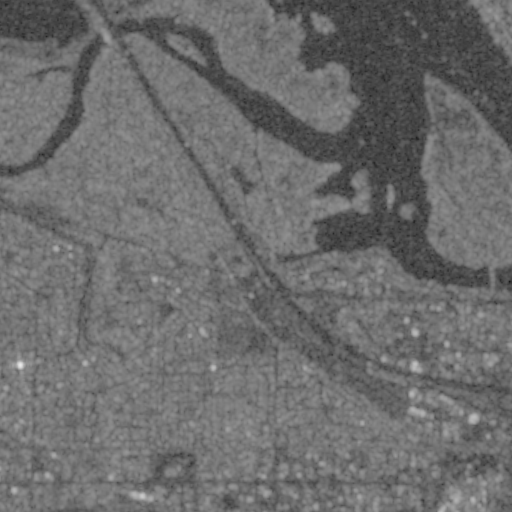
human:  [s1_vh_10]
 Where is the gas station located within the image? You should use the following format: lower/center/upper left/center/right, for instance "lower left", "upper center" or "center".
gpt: The gas station is located in the lower of the image.
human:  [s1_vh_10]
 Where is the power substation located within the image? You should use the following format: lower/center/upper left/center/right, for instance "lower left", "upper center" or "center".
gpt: The power substation is located in the lower right of the image.
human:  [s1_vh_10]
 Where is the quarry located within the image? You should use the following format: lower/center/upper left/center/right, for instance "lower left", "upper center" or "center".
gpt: The quarry is located in the upper left of the image.
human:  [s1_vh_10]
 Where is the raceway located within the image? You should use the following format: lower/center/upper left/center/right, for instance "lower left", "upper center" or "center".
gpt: The raceway is located in the lower right of the image.
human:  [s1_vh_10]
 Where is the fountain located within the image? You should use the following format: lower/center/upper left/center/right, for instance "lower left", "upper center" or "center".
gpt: The fountain is located in the lower left of the image.
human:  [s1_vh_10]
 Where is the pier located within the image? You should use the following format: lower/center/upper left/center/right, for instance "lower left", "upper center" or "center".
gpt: The pier is located in the center right of the image.
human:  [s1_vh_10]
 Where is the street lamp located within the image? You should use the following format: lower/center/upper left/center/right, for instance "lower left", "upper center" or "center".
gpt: The street lamp is located in the lower center of the image.
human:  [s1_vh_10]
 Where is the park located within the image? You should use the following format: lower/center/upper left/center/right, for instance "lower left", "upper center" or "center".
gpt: There is no park in the image.

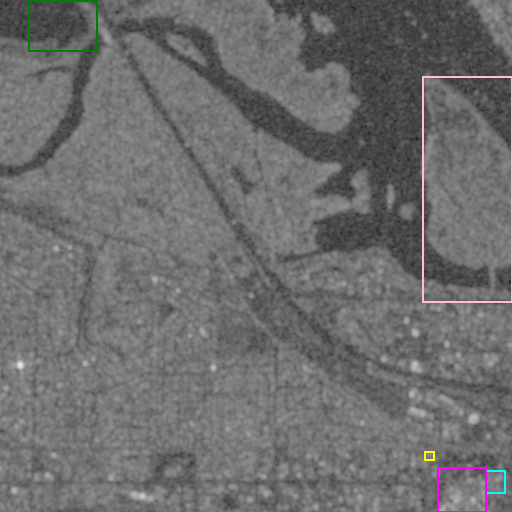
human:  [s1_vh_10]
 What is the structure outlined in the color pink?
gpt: The structure outlined in pink is a park.
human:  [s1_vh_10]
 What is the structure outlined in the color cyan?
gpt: The structure outlined in cyan is a parking lot.
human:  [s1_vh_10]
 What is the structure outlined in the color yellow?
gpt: The structure outlined in yellow is a power substation.
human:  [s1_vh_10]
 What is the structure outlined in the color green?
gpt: The structure outlined in green is a quarry.
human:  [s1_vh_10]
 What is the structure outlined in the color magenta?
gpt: The structure outlined in magenta is a building.
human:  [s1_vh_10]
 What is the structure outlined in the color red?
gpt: There is no red outline.